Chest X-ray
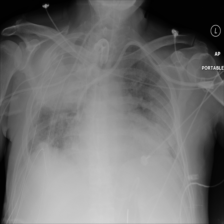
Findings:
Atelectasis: negative
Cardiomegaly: negative
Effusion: negative
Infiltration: negative
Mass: negative
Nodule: negative
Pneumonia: negative
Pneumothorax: negative
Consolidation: positive
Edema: negative
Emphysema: negative
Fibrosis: negative
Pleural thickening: negative
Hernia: negative